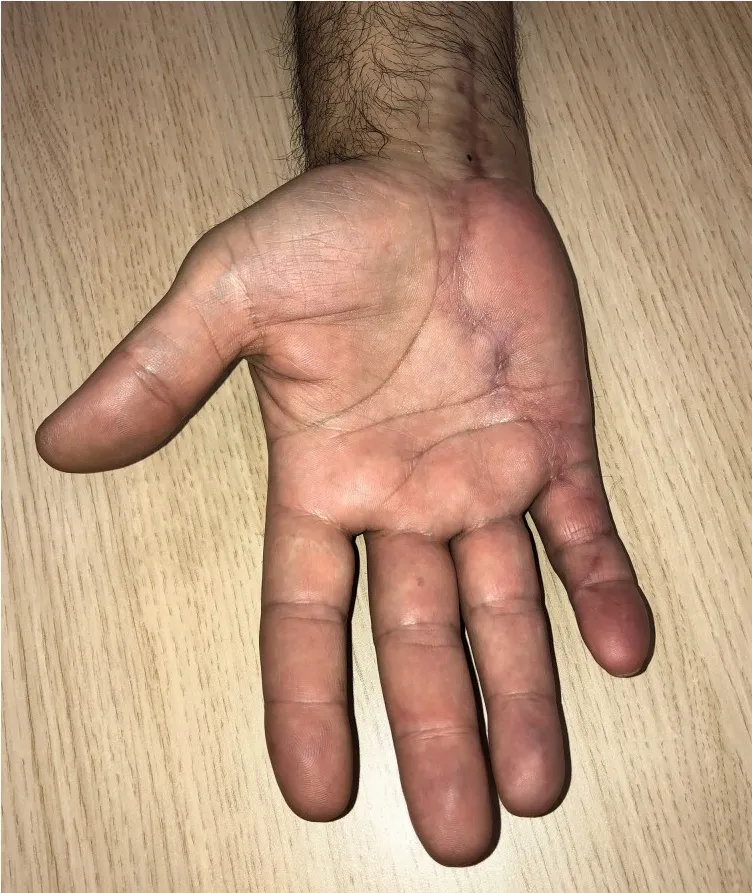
Full range of movement at three months.
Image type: medical_photograph (skin_photograph)